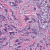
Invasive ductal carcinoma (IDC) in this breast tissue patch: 1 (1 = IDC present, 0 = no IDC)